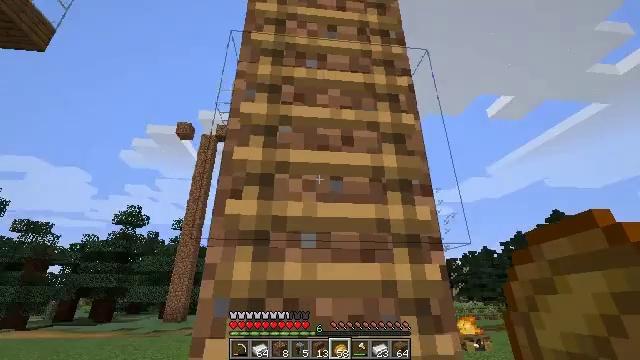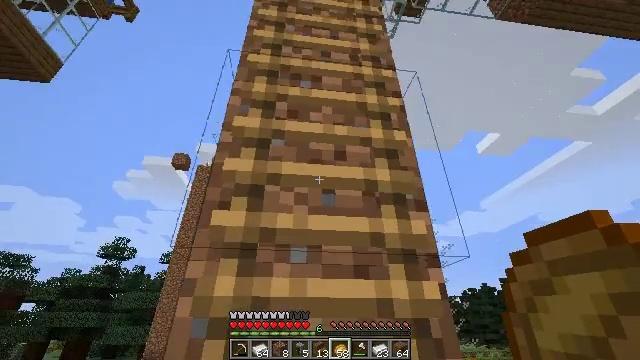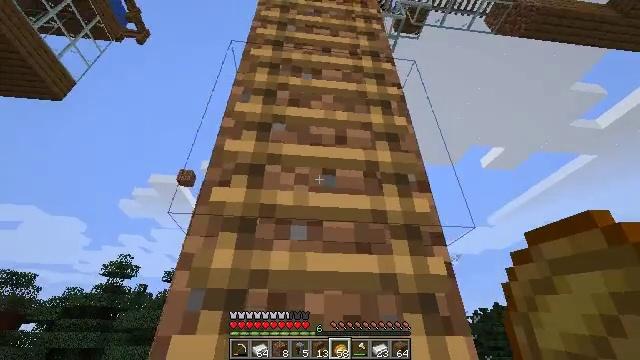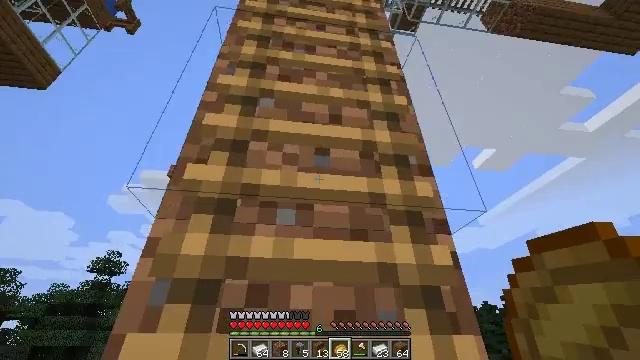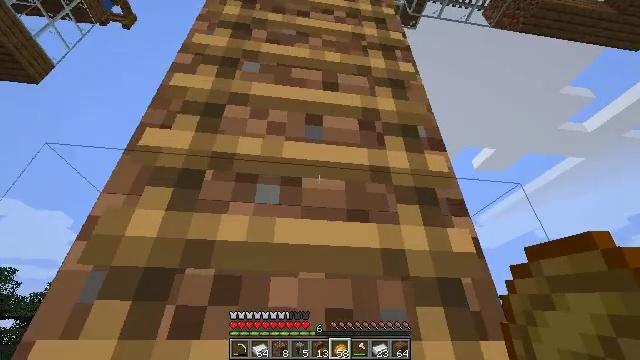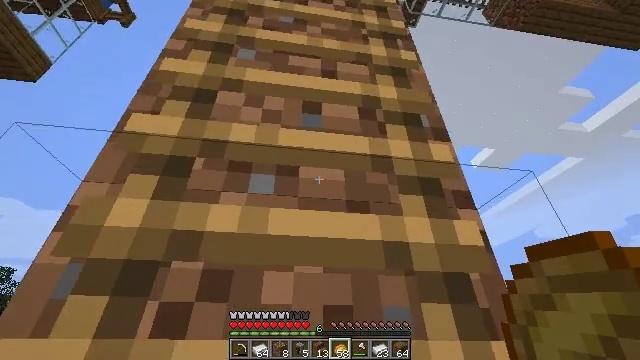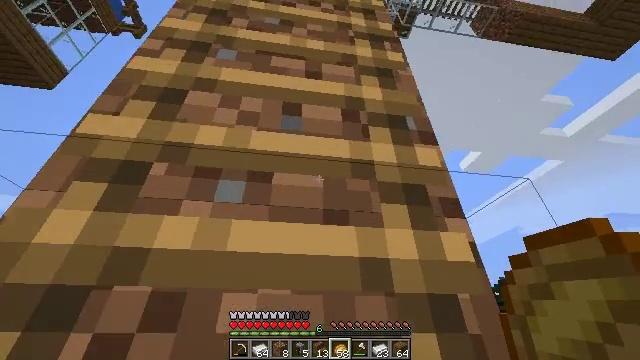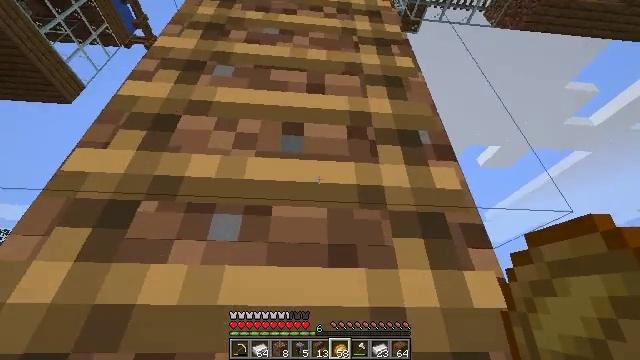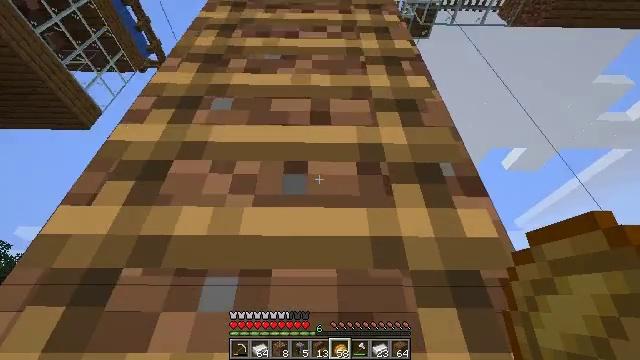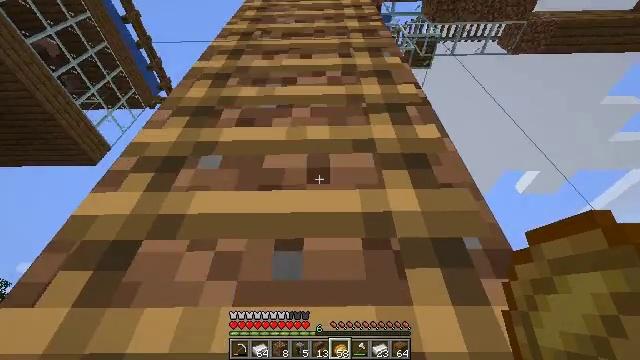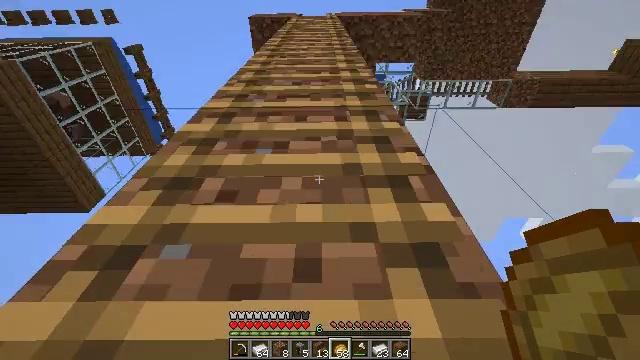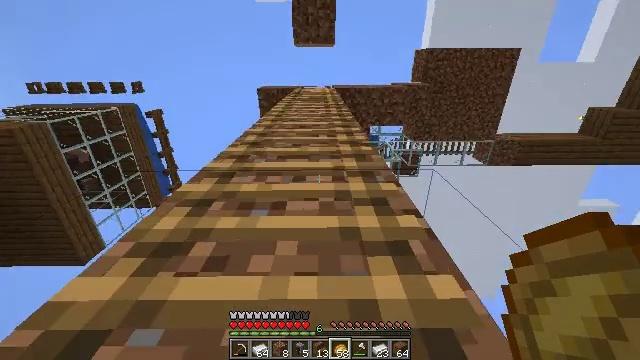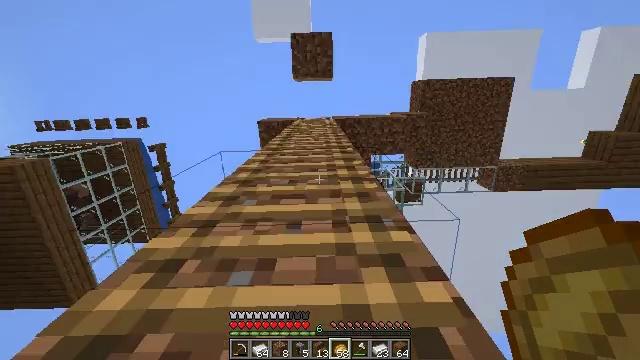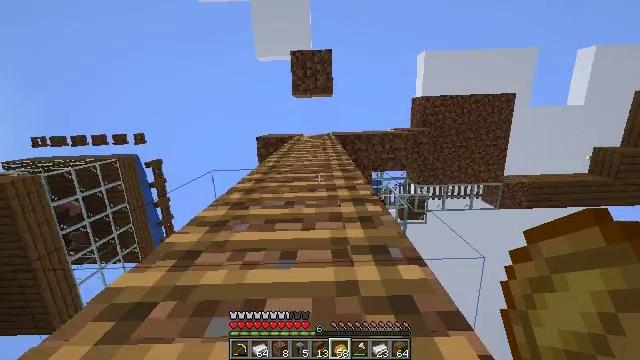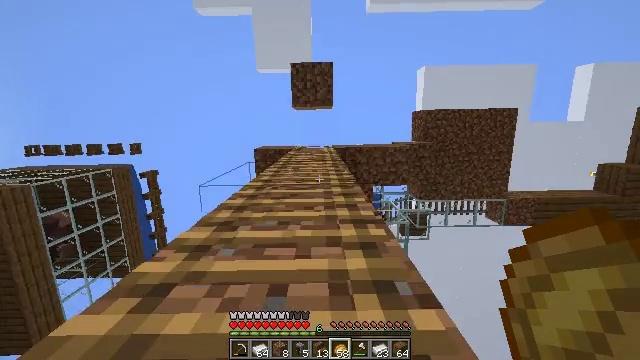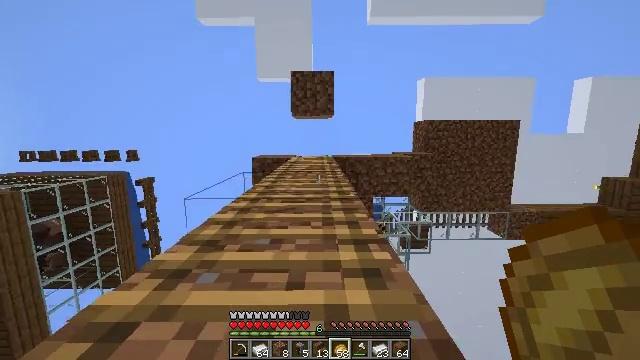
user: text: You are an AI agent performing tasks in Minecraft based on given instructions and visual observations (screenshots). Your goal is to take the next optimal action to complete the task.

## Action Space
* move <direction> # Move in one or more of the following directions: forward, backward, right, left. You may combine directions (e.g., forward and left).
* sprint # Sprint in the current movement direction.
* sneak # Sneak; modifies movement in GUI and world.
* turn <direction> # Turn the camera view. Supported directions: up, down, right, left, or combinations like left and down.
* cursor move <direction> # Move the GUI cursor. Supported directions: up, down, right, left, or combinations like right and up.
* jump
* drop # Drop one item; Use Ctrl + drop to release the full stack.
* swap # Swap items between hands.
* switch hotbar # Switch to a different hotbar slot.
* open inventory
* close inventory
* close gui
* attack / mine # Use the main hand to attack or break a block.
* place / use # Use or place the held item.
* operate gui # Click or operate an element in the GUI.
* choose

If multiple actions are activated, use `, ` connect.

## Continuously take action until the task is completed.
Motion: motion action
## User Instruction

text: Gather the smithing table into your inventory.
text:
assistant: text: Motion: move forward, turn right and up
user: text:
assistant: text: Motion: move forward, turn left and up
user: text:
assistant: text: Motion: move forward, turn right
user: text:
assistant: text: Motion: move forward
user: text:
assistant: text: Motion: move forward, sprint
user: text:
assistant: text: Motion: move forward, sprint
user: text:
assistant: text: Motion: move forward, sprint, turn left
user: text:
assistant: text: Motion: move forward, sprint, turn left and up
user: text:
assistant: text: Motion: move forward, sprint, turn left and up
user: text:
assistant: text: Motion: move forward, turn up
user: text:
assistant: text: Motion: move forward, turn up
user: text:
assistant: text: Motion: move forward, turn left and up
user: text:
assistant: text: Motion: move forward, turn up
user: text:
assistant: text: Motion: move forward, sprint, turn up
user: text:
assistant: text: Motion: move forward, sprint, turn up
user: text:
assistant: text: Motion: move forward, sprint, turn up
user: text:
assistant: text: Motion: move forward, turn up
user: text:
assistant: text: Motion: move forward
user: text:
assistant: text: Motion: move forward
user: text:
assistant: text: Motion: move forward, sprint
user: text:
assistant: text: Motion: move forward, sprint
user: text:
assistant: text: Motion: move forward, sprint
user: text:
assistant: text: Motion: move forward, sprint
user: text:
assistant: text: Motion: move forward
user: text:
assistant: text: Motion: move forward, sprint
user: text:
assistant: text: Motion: move forward, sprint, turn left
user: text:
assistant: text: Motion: move forward, sprint, turn left
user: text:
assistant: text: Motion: move forward, sprint
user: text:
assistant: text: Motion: move forward
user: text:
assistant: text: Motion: move forward